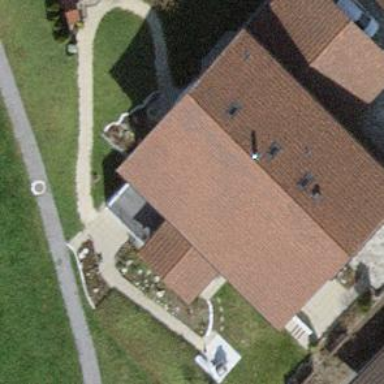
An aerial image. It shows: Building with gabled roof.